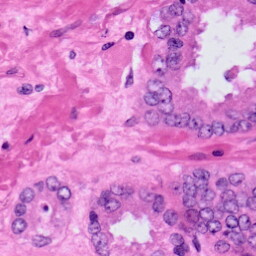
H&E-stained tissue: Prostate